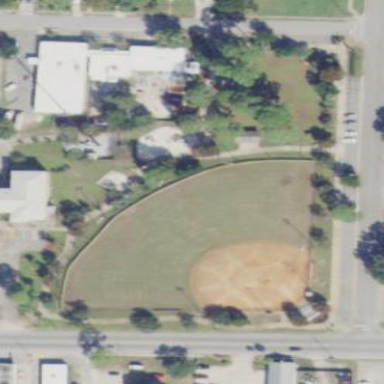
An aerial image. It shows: Baseball pitch for leisure land.